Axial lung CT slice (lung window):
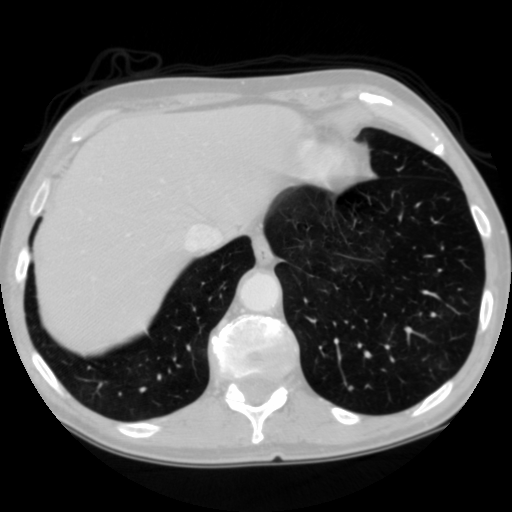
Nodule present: no